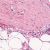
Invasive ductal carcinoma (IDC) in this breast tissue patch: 0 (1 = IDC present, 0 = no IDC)